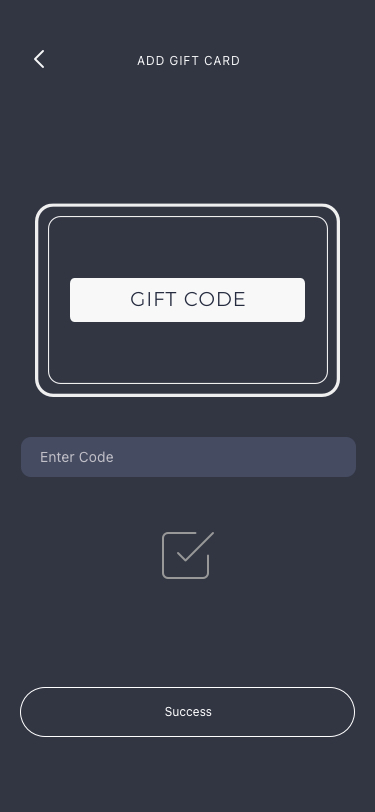
Text in this UI design:
ADD GIFT CARD